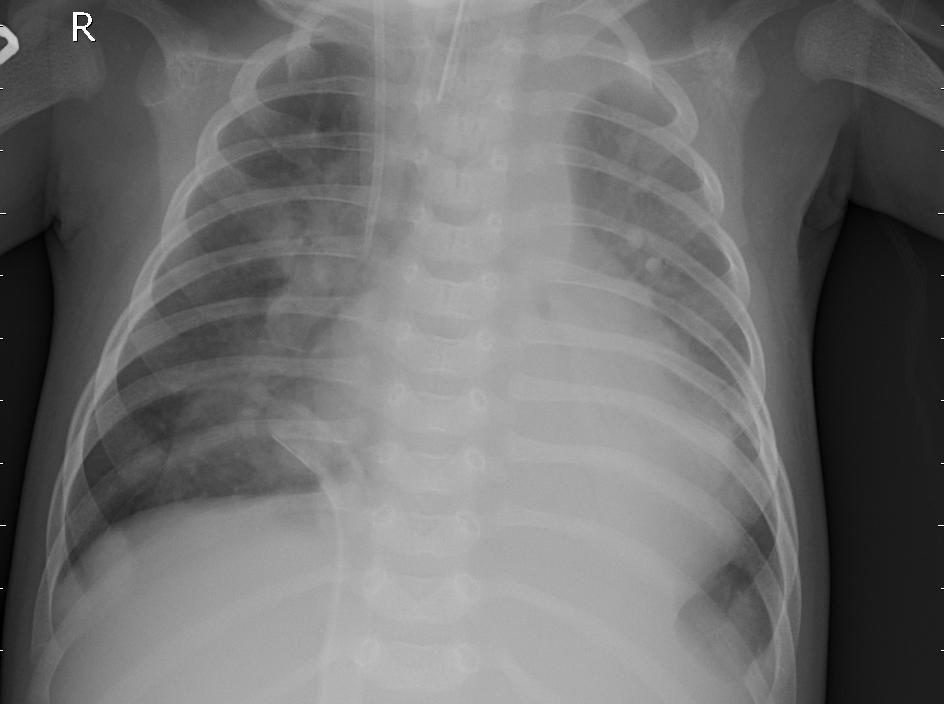
Diagnosis: PNEUMONIA